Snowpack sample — Snodgrass Mountain, Crested Butte, Colorado (2/4/25, 12:06 PM MST)
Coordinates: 38.923, -106.968
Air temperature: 35 °F
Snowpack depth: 80 cm
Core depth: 10 cm
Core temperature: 32 °F
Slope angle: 14°, slope face: 78°
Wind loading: low
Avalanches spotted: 0
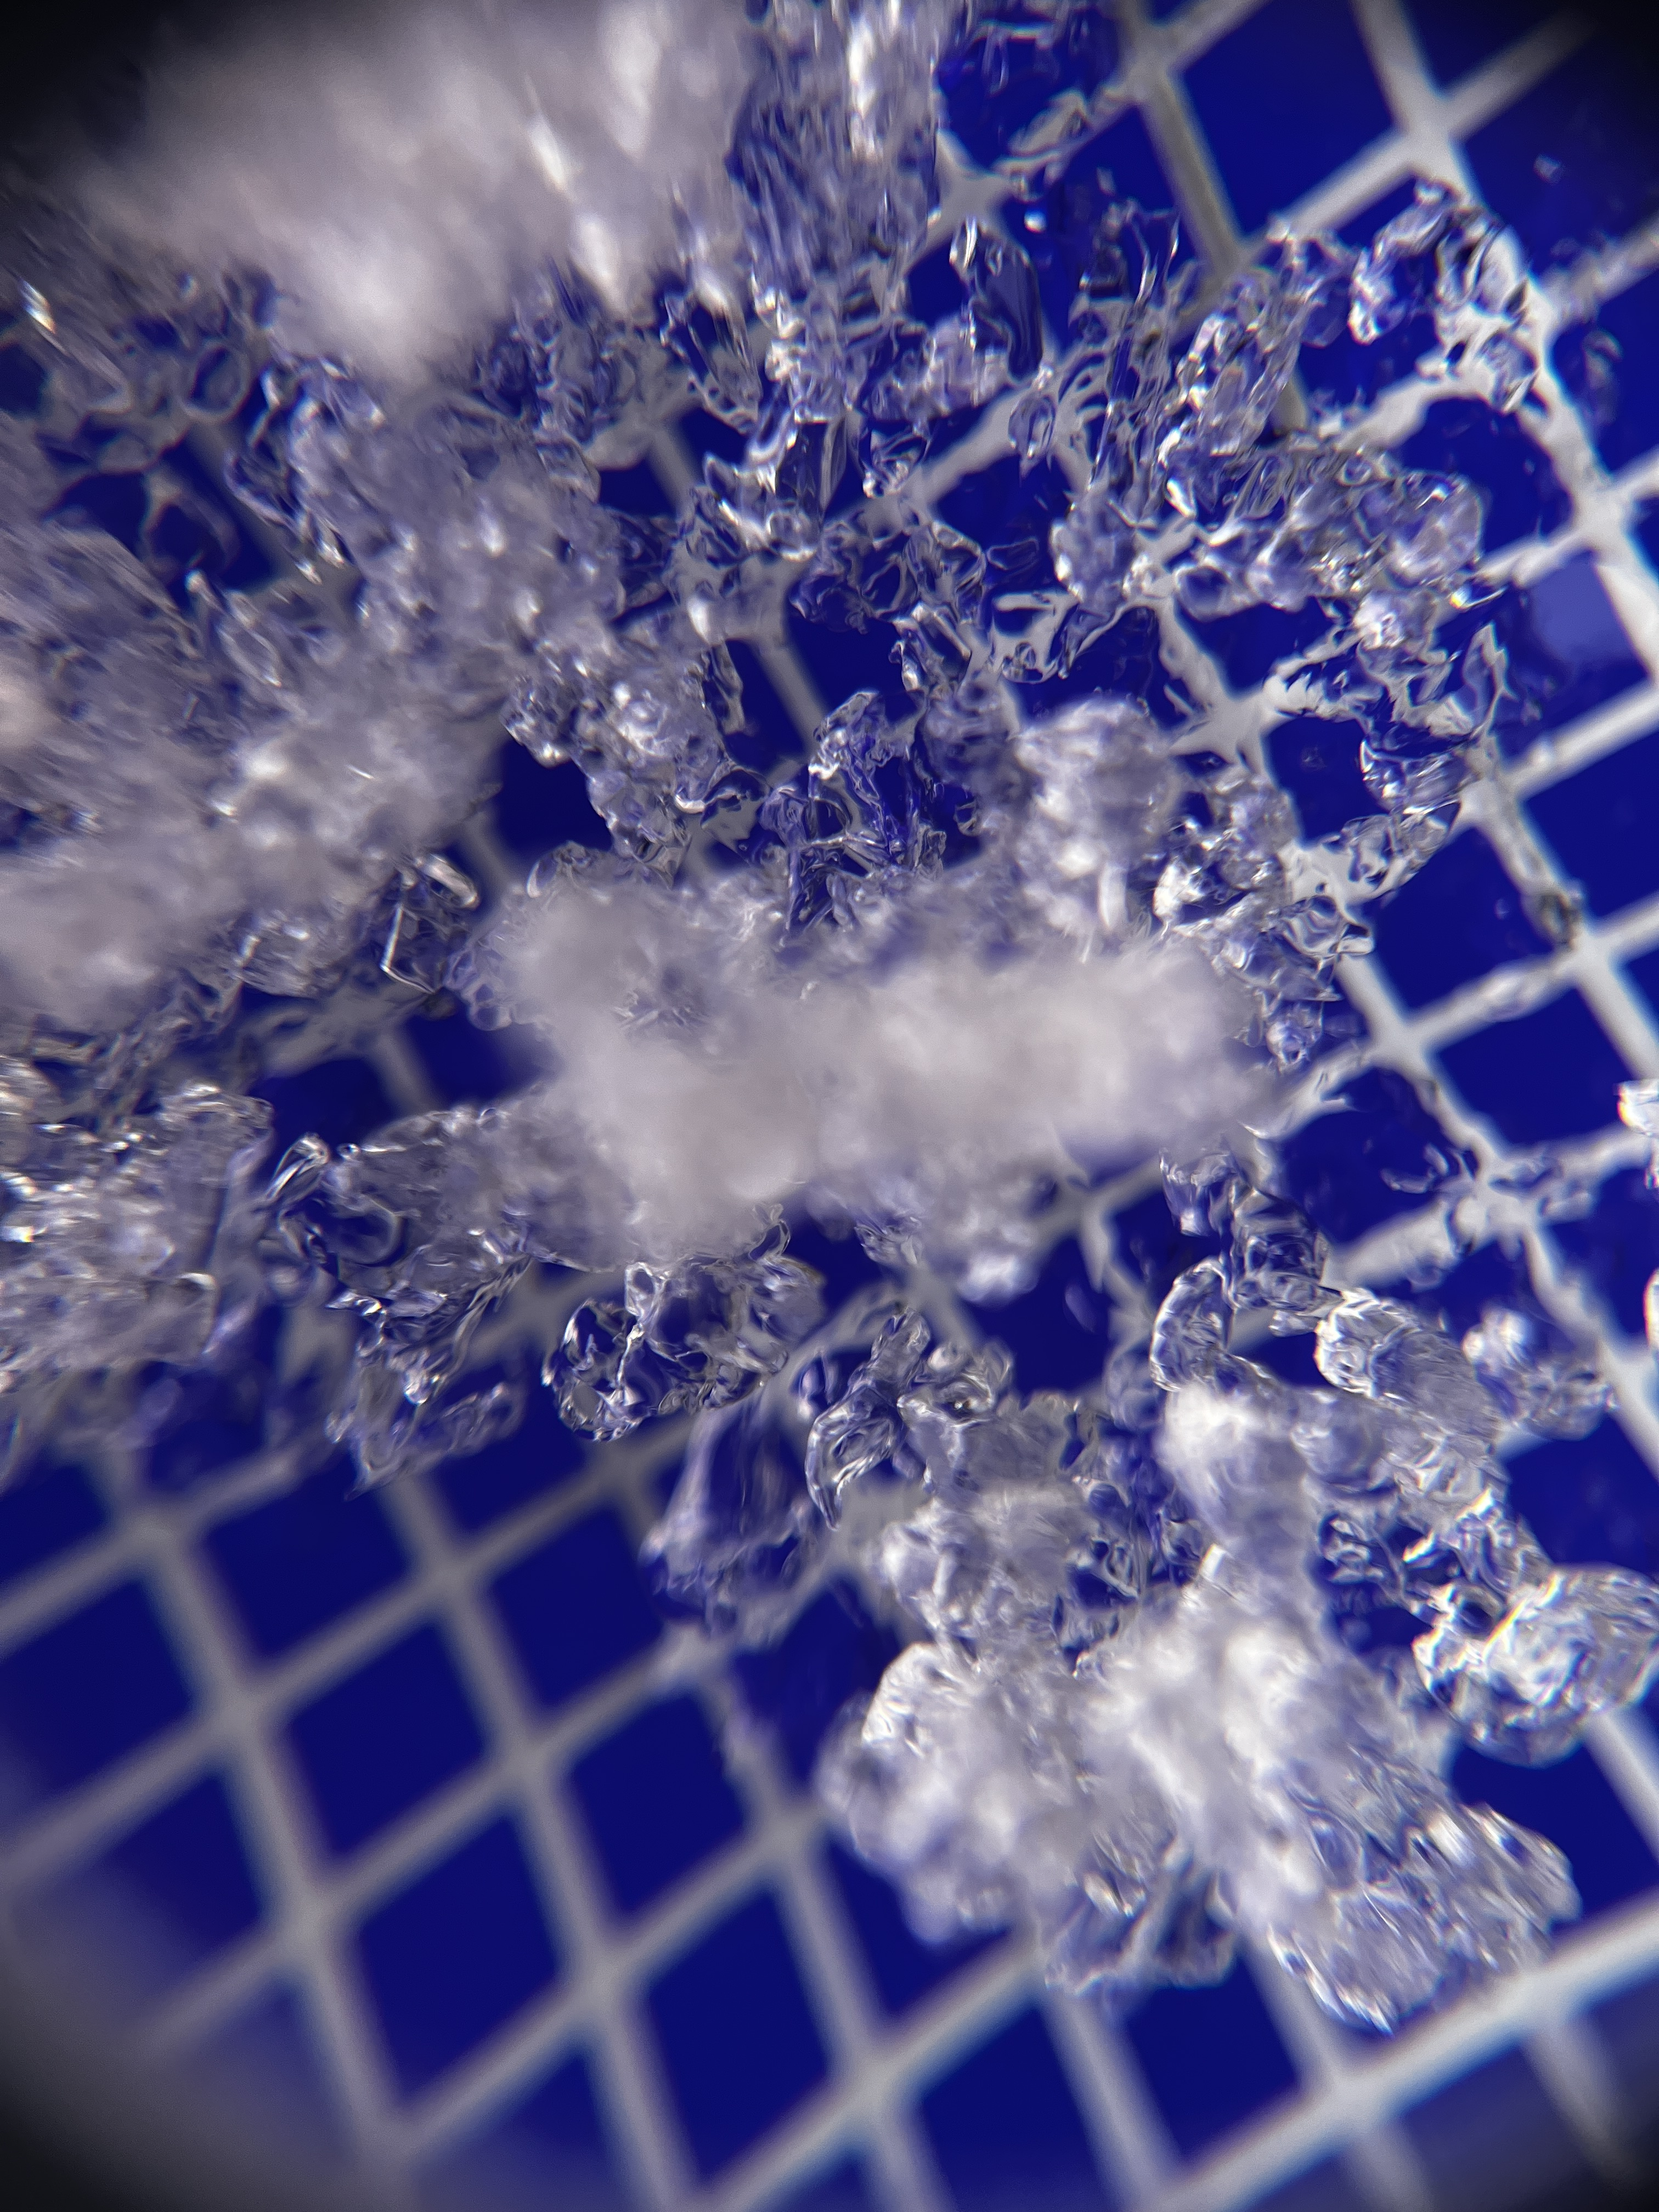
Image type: magnified_profile
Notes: No avalanches nearby, unusually warm weather for the last month reported by residents, Collected 25 yards from treeline